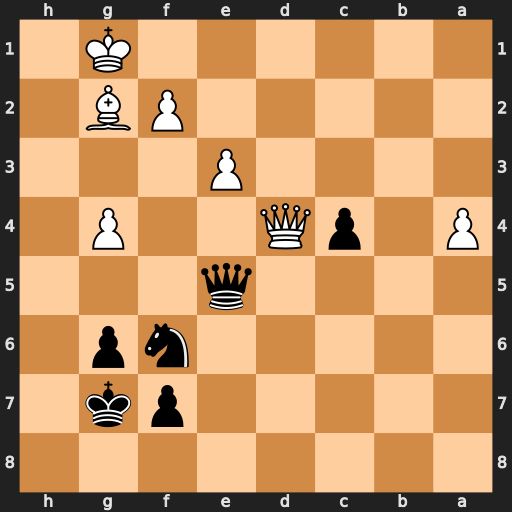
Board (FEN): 8/5pk1/5np1/4q3/P1pQ2P1/4P3/5PB1/6K1
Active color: b
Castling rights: -
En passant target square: -
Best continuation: Qxd4 exd4 c3